Question: Suppose I have this binary tree in level order:

I want to return a pointer to the 5th node. I am having trouble constructing a function to do so.
Here's what I have so far:
'''
Node* GetNodeAtCount(Node *r, int x)
{
if(r != NULL)
{
if(r->count == x) {return r;}
else
{
GetNodeAtCount(r->left, x); // my problem is here
GetNodeAtCount(r->right, x);
}
}
}
'''
My function only correctly returns the right side of the tree. I cannot figure out a way to call the recursive function separately, since I cannot filter by having a "greater than" or "less than" comparison, i.e. to go to the right subtree, left subtree, etc.
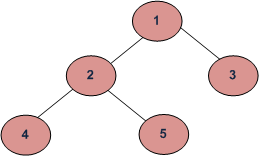
Answer: You need to call the left tree recursively, may be something like this would work -
'''
Node* GetNodeAtCount(Node *r, int x)
{
if(r != NULL)
{
if(r->count == x) {return r;}
Node *temp = GetNodeAtCount(r->right, x); //check right tree for match
if (temp != NULL)
return temp;
return GetNodeAtCount(r->left, x); // if right tree does not match further go into left tree
}
return NULL //return NULL if it is the end of tree so that the check temp != NULL will work correctly
}
'''
let me know if this helps you.